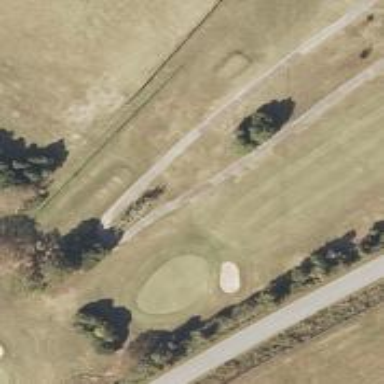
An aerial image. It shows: Golf cartpath that is also road path.